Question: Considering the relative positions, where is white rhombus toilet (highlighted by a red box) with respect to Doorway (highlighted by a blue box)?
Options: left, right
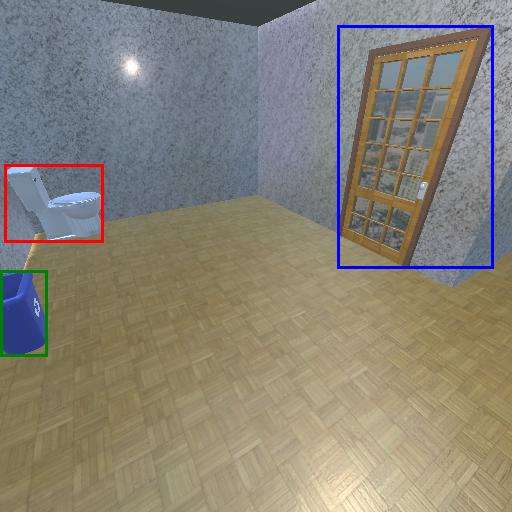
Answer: left